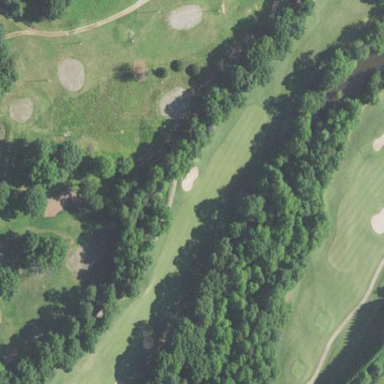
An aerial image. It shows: Rough area on grassy golf course.